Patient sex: F
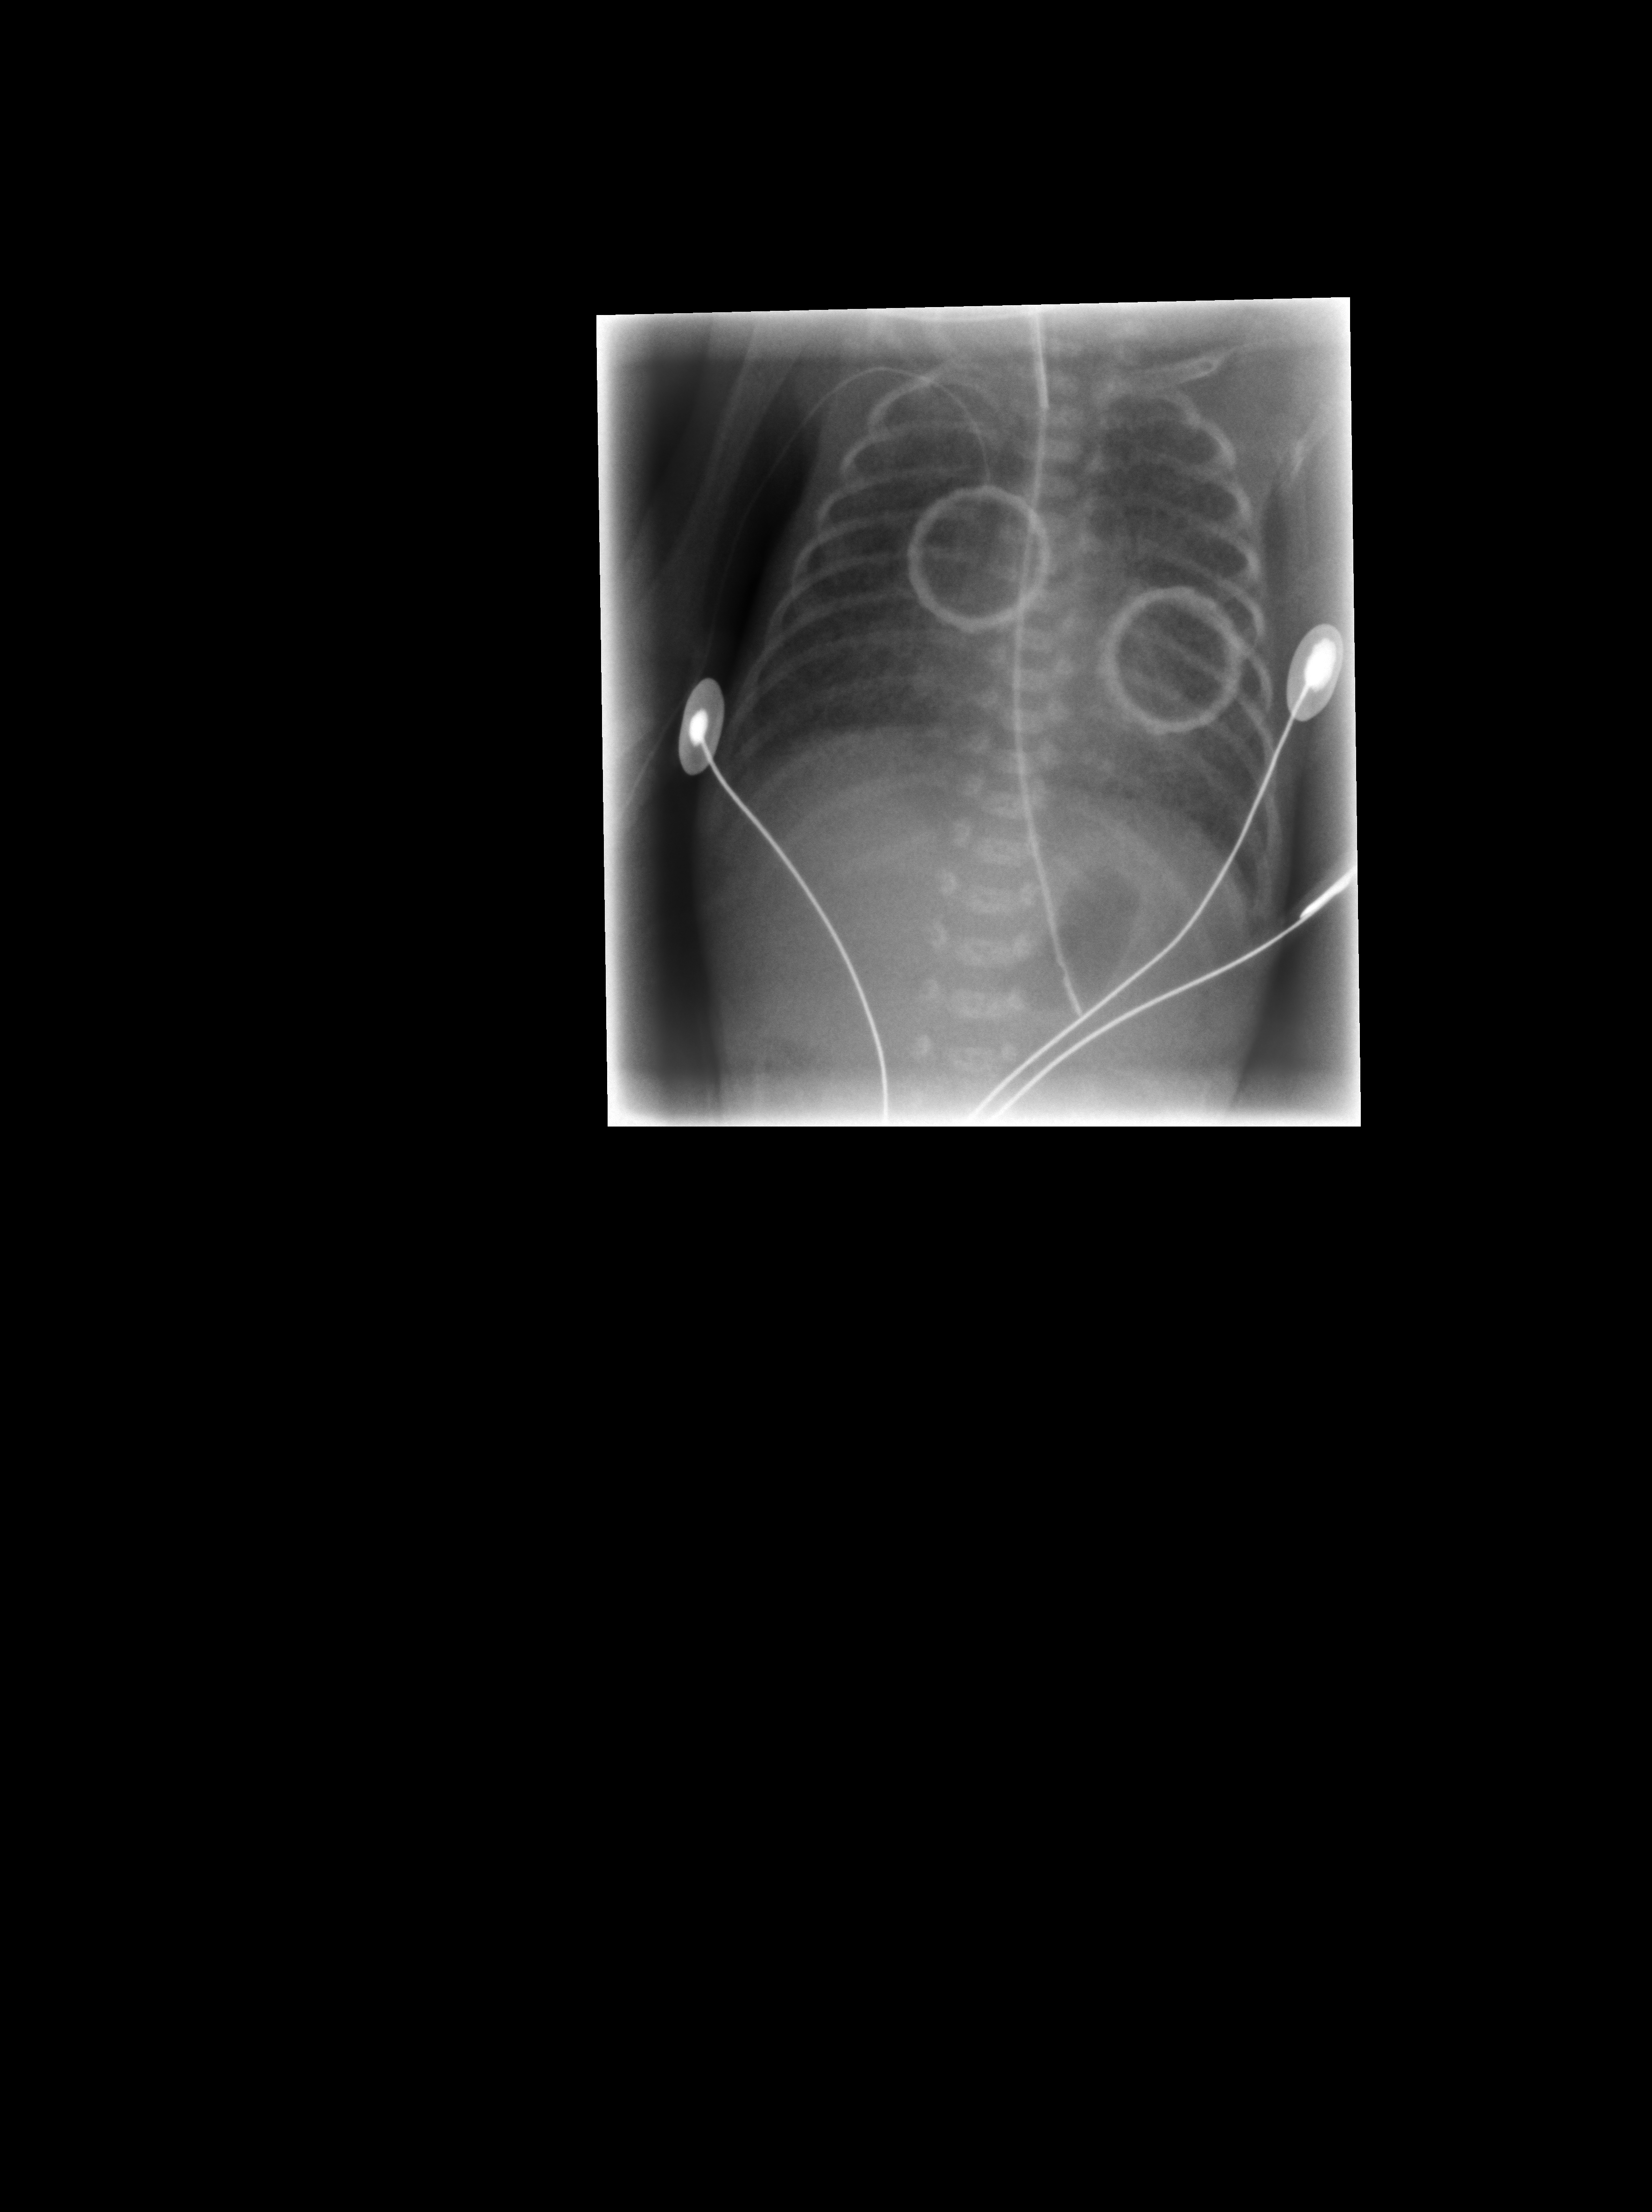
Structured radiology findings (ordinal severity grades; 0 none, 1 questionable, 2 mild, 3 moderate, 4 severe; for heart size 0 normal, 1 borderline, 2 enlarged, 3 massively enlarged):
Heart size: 0
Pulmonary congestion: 0
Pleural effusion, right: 0
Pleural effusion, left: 0
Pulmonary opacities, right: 0
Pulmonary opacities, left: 0
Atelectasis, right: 1
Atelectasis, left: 1